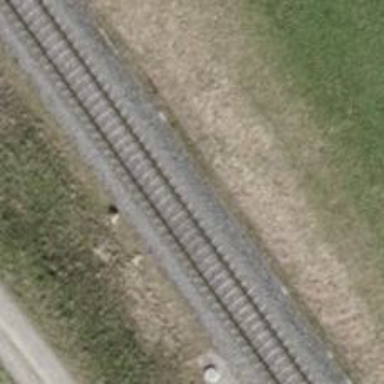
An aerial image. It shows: Railway track with contact line for electrification.